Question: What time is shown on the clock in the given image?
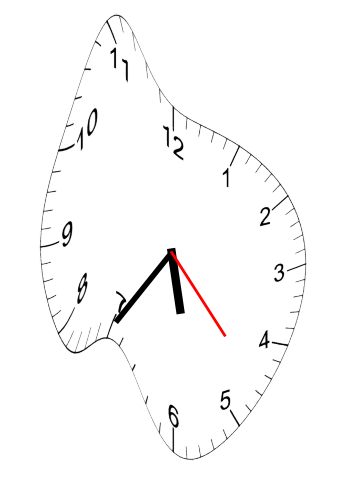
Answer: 05:35:23